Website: bh-photo
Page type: customer-info-address
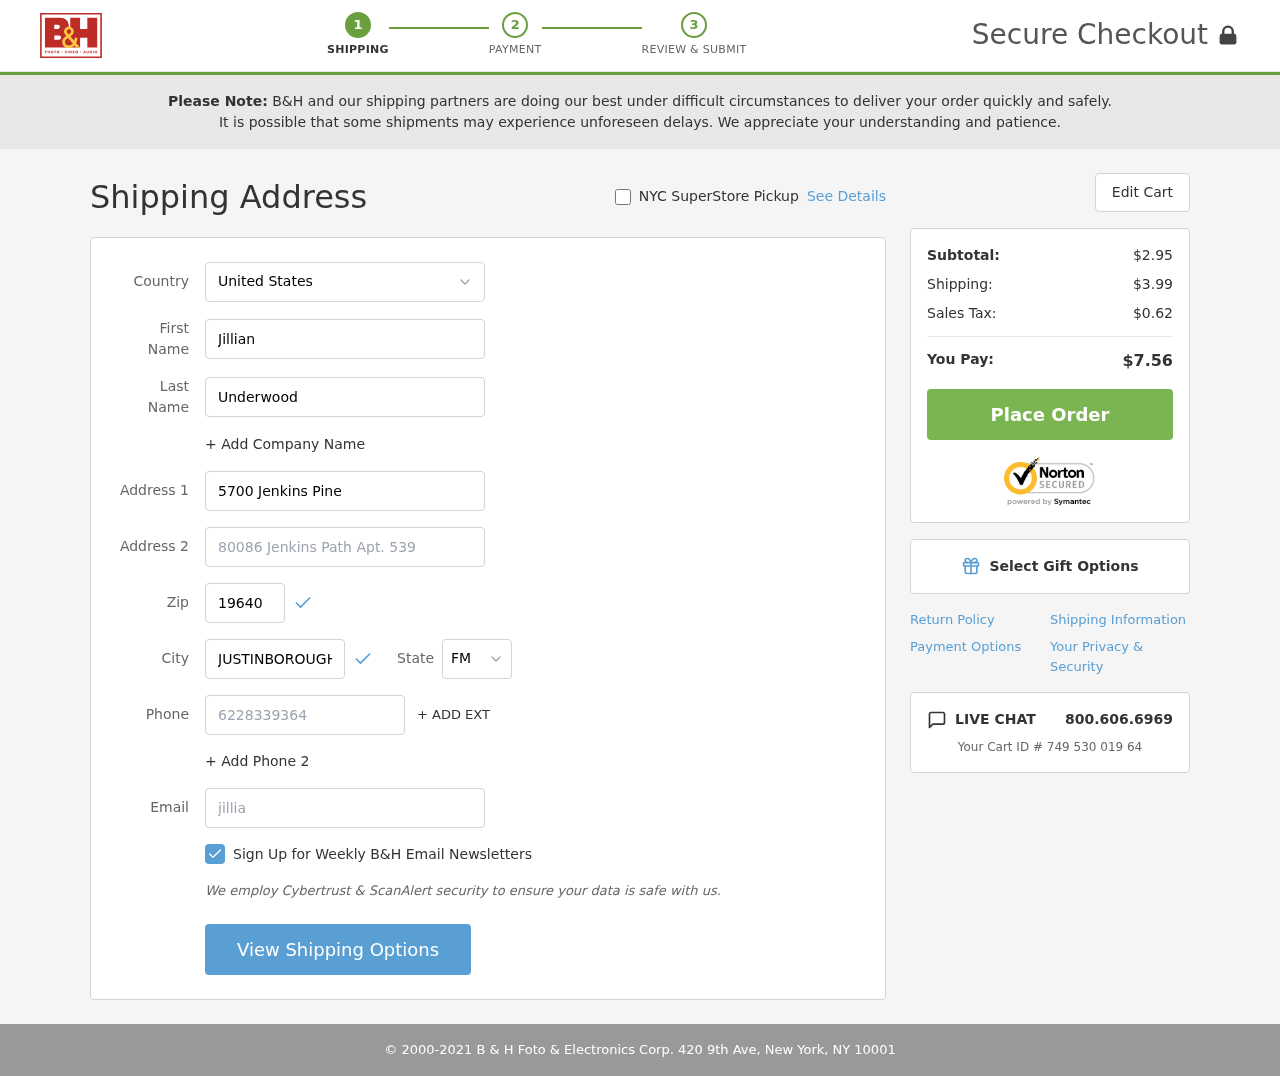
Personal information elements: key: PII_CITY
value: Justinborough
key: PII_COUNTRY
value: United States
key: PII_EMAIL
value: jillian.underwood@yahoo.com
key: PII_FIRSTNAME
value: Jillian
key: PII_LASTNAME
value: Underwood
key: PII_PHONE
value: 6228339364
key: PII_POSTCODE
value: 19640
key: PII_STATE_ABBR
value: FM
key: PII_STREET
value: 5700 Jenkins Pine
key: PII_STREET2
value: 80086 Jenkins Path Apt. 539
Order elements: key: ORDER_SUBTOTAL
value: $2.95
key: ORDER_SHIPPING_COST
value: $3.99
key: ORDER_TAX
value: $0.62
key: ORDER_TOTAL
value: $7.56
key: ORDER_ID
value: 749 530 019 64